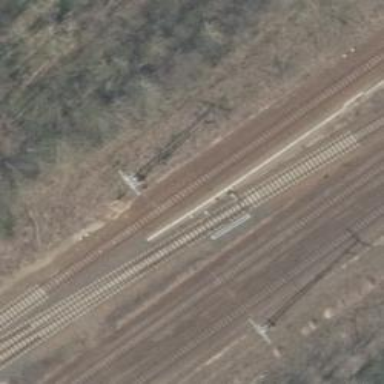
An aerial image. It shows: Railway track.